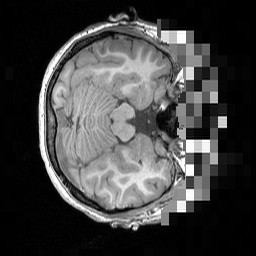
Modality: T1w
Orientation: axial
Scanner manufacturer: siemens
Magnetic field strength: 3 T
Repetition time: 1.5 s
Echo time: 0.00291 s